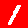
Digit: 1